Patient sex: M
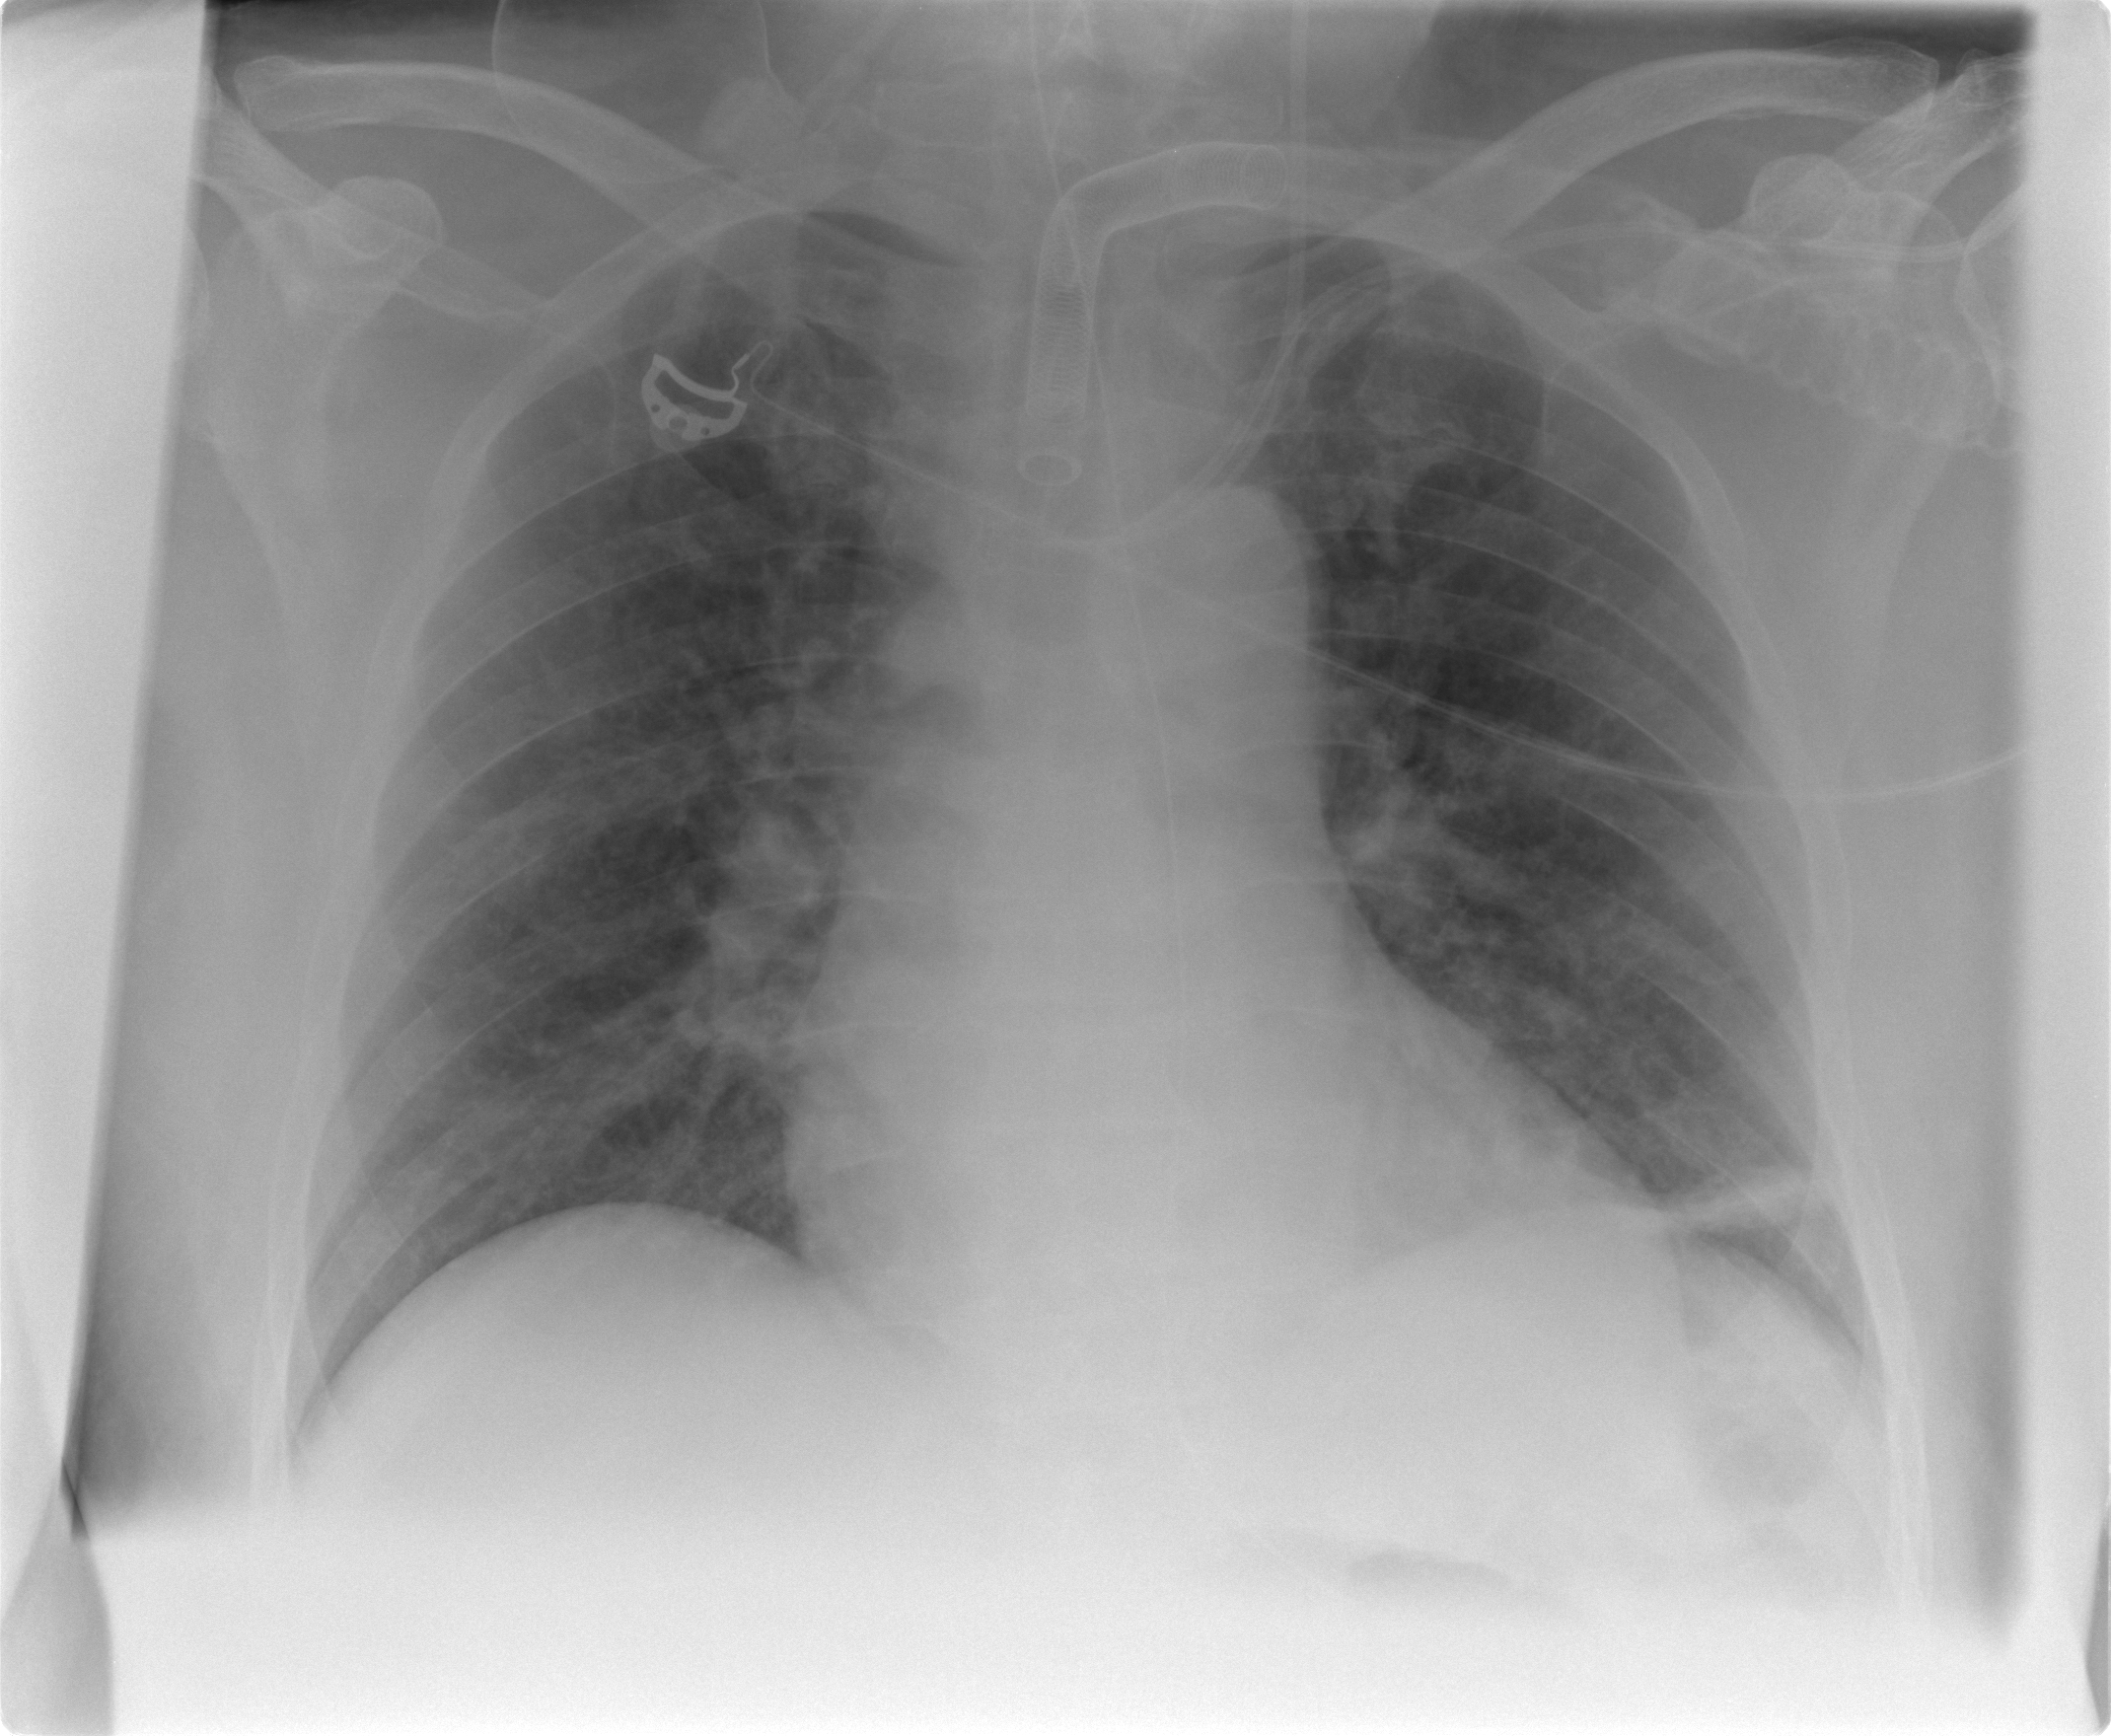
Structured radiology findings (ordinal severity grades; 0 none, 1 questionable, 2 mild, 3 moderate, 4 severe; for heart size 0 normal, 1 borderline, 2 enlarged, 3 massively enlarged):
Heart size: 2
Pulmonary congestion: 3
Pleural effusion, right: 0
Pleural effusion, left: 1
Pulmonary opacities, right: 2
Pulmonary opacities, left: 2
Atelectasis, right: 2
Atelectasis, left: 2